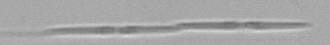
Label: Pseudo-nitzschia